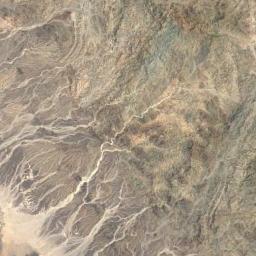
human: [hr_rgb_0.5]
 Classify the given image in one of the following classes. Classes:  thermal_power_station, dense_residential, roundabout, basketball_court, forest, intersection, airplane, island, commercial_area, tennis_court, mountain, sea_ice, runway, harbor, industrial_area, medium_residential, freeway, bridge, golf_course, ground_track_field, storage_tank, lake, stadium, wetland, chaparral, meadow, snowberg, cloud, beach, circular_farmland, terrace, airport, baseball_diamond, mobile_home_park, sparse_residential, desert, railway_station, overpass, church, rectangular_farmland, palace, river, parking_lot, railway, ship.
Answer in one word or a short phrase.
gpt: mountain